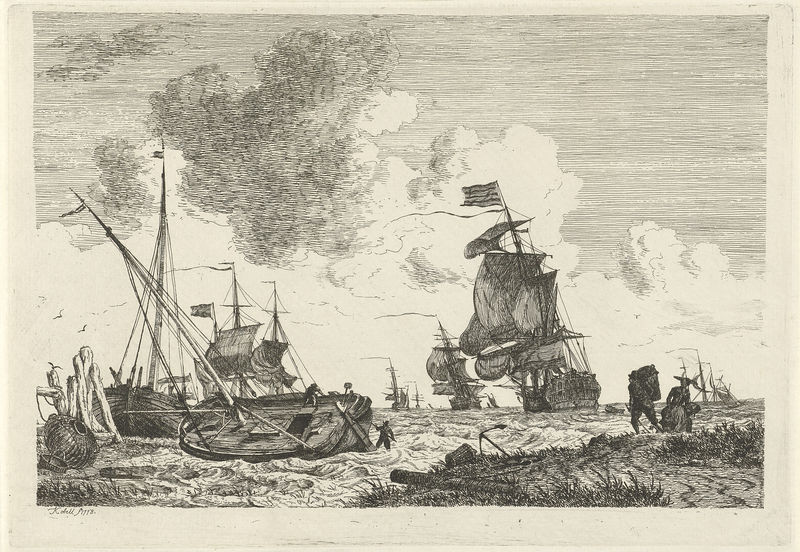
Titel: Zeegezicht bij stevige wind
Künstler: Hendrik Kobell
Standort: Amsterdam
Institution: Rijksmuseum
Schlagwörter: people, print, cloud, clouds, sky, boat, ocean, sea, ship, shore, water, waves, death, grass, drawing, battle, boats, mast, sail, shipwreck, wind, flag, flags, ships, land, sails, anchor, barel, lithograpy